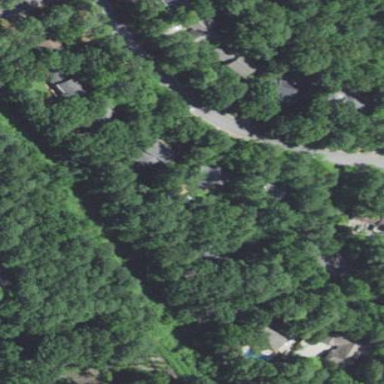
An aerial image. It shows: Mixed woodland with variety of leaf types and cycles.